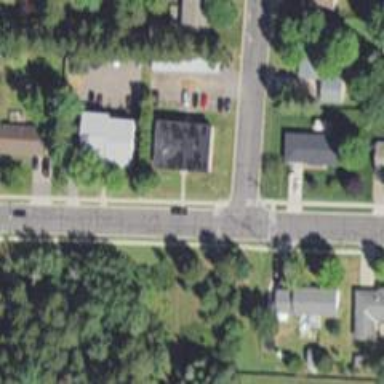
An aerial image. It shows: Uncontrolled road crossing.